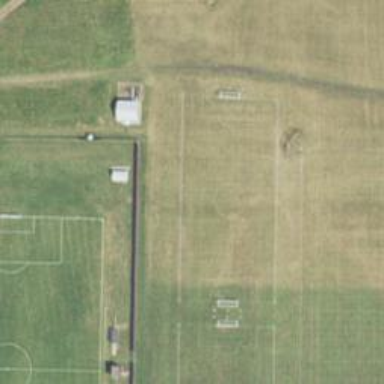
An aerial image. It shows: Soccer pitch designated for leisure and sports activities.